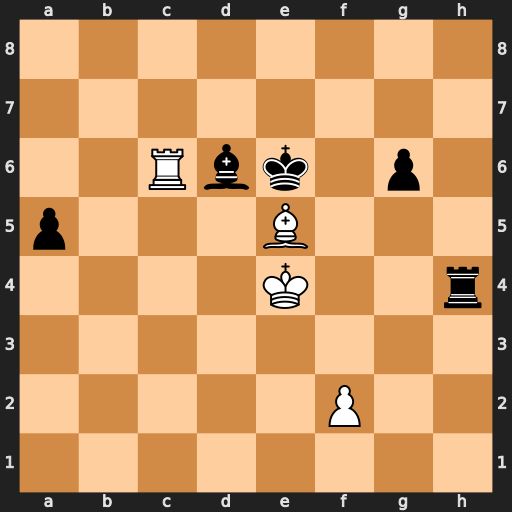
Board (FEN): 8/8/2Rbk1p1/p3B3/4K2r/8/5P2/8
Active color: w
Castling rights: -
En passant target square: -
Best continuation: f4 Kf7 Rxd6